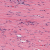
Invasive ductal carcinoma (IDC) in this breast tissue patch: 0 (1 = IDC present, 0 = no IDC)